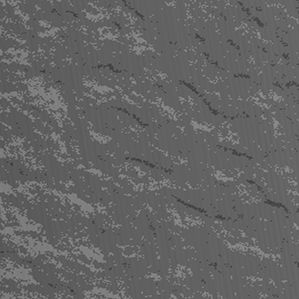
Label: frost